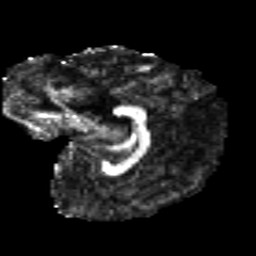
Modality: FA
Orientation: sagittal
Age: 18
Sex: male
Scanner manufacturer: siemens
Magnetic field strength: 3 T
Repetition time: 8.8 s
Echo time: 0.085 s